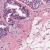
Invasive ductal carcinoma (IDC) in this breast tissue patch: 0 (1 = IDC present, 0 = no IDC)